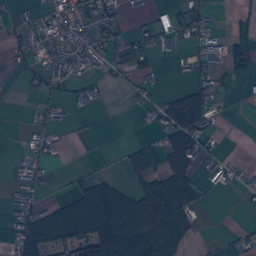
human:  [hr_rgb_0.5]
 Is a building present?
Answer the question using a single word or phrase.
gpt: yes

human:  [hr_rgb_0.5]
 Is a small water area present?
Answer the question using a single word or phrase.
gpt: yes

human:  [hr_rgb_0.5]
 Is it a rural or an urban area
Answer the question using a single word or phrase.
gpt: urban

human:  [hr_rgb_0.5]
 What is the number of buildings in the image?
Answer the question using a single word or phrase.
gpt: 1125

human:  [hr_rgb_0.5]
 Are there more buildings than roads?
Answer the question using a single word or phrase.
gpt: yes

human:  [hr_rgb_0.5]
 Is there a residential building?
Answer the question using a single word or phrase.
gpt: yes

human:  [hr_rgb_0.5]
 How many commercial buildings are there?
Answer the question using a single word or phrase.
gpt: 29

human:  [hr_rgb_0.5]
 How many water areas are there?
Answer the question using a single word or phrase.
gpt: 25

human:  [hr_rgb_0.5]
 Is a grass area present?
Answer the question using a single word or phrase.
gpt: yes

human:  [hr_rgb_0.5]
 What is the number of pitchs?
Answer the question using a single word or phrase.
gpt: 5

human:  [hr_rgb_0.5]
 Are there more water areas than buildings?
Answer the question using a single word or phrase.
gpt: no

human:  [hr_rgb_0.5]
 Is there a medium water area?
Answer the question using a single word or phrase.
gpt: yes

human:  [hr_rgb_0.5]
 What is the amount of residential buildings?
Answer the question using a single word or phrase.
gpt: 1061

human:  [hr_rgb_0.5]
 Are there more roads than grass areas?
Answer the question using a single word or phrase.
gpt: no

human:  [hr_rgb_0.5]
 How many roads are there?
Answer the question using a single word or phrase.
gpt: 252

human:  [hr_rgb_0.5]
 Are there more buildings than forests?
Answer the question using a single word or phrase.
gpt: yes

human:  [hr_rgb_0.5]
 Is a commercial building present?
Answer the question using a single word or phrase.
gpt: yes

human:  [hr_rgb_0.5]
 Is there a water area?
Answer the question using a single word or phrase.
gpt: yes

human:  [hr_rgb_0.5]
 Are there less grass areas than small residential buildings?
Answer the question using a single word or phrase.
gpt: yes

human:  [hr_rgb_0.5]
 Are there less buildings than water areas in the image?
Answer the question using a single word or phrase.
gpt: no

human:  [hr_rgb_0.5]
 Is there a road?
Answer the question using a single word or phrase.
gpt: yes

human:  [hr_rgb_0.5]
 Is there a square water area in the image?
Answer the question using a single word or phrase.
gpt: yes

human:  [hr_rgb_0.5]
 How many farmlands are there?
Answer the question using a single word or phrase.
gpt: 67

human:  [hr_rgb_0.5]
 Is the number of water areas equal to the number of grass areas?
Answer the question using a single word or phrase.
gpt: no

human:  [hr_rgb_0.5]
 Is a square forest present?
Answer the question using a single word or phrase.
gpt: no

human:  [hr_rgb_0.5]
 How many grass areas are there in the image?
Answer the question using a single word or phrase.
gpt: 306

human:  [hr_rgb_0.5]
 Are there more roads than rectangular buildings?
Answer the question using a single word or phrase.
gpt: yes

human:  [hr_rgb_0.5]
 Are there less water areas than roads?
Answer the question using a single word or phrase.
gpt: yes

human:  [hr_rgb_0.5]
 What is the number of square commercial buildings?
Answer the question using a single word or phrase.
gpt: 0

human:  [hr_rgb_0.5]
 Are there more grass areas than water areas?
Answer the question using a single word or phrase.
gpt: yes

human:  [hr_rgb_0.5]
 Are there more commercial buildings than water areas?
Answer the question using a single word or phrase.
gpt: yes

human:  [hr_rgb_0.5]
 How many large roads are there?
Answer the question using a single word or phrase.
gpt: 0

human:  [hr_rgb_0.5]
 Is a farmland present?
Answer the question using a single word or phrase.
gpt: yes

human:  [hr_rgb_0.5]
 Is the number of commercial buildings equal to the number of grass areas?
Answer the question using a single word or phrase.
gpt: no

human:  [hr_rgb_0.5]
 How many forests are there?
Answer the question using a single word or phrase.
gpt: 84

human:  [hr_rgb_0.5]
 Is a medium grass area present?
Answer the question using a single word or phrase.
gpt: yes

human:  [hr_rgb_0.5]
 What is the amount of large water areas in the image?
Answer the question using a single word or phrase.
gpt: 0

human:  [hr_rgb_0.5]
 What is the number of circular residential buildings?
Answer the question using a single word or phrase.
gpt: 3

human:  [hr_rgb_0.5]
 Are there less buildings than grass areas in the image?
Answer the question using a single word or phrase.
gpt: no

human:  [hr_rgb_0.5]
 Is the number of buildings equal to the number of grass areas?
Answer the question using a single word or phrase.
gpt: no

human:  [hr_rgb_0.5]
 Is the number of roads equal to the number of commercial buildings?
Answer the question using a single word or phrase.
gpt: no

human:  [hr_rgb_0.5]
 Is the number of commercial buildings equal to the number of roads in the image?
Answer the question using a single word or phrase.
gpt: no

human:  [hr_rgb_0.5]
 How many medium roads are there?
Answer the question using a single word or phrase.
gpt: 0

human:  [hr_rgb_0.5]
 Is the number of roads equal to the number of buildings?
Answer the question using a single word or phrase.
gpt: no

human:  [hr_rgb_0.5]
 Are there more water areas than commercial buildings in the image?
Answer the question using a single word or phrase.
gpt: no

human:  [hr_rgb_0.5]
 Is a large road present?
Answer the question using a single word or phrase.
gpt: no

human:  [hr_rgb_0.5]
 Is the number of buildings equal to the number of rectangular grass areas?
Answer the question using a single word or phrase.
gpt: no

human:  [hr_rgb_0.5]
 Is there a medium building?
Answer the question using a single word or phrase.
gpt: yes

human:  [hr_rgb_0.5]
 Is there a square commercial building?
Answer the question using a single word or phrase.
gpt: no

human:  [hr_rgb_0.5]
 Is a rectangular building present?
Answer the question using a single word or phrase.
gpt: yes

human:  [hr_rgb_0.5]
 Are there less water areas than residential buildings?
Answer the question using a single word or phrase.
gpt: yes

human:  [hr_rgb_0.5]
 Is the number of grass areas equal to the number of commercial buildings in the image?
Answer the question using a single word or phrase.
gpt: no

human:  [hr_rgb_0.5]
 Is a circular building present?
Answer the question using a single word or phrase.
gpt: yes

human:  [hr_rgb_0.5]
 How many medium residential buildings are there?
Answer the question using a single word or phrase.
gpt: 42

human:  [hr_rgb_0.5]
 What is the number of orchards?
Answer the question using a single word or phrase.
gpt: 2

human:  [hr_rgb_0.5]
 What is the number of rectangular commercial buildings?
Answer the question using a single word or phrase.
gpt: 11

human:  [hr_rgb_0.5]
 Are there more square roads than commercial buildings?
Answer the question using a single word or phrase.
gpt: no

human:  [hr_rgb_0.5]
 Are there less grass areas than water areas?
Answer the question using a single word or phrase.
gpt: no

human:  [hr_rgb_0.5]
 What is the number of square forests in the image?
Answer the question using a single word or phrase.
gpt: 0

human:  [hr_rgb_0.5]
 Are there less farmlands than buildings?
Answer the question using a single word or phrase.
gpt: yes

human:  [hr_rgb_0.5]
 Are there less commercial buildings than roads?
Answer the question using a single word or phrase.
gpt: yes

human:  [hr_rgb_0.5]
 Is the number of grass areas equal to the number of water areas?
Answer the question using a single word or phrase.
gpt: no

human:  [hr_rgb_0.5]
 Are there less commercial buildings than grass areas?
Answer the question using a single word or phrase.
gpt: yes

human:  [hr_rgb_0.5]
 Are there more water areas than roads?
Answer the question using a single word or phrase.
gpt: no